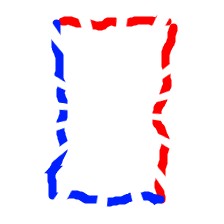
Shape: rectangle